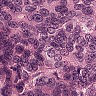
Metastatic tissue present: yes